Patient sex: F
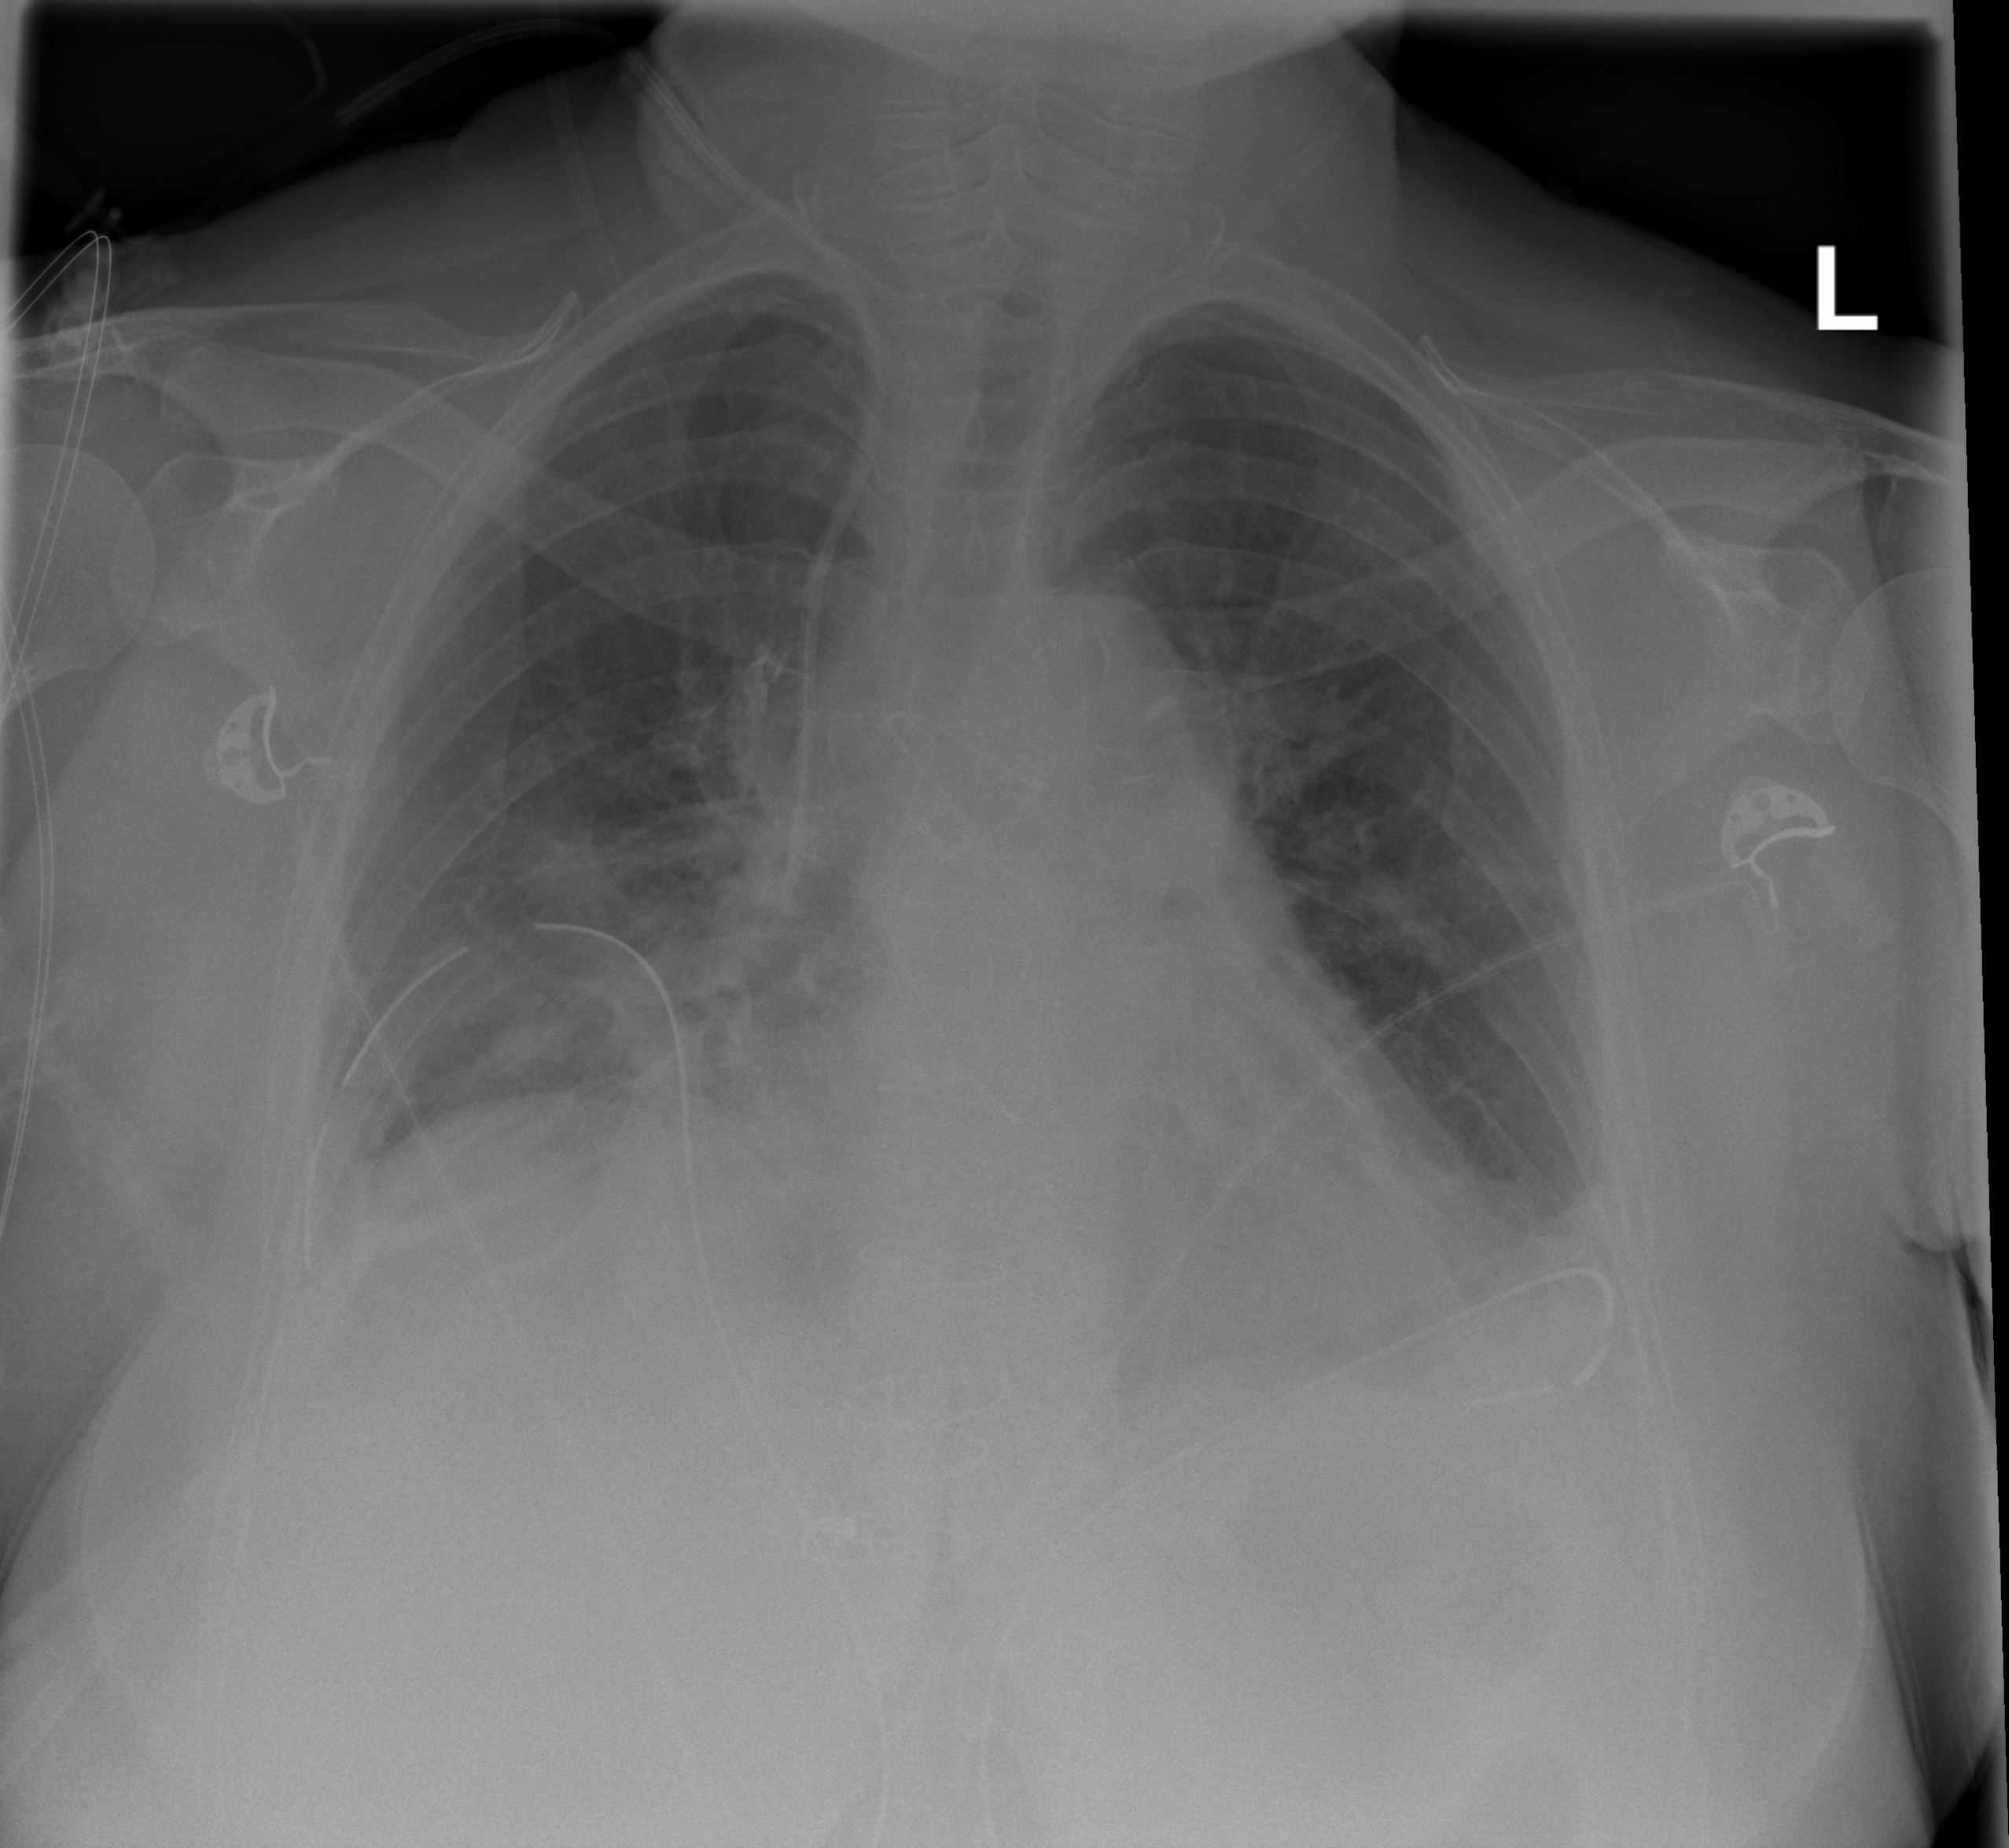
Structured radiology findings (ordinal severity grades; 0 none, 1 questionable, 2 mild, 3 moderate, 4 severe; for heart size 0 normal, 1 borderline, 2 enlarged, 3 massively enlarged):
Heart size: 2
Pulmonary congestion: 0
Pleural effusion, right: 2
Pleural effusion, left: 2
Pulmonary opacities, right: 2
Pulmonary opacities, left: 0
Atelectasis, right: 2
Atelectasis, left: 2